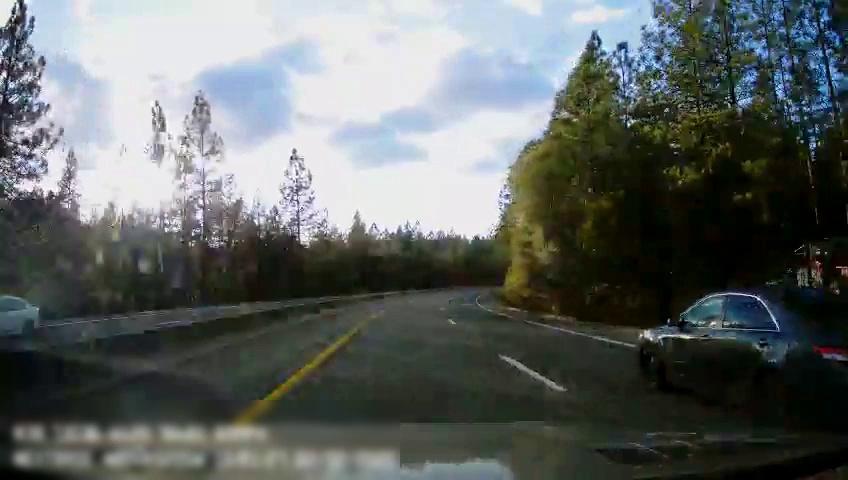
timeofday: Day
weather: Sunny
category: Drivable Space
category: Drivable Space
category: Vehicles | Car
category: Vehicles | Car
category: Lanes | Opposite Lane
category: Lanes | Opposite Lane
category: Lanes | Alternate Lane
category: Lanes | Current Lane
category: Lanes | Alternate Lane